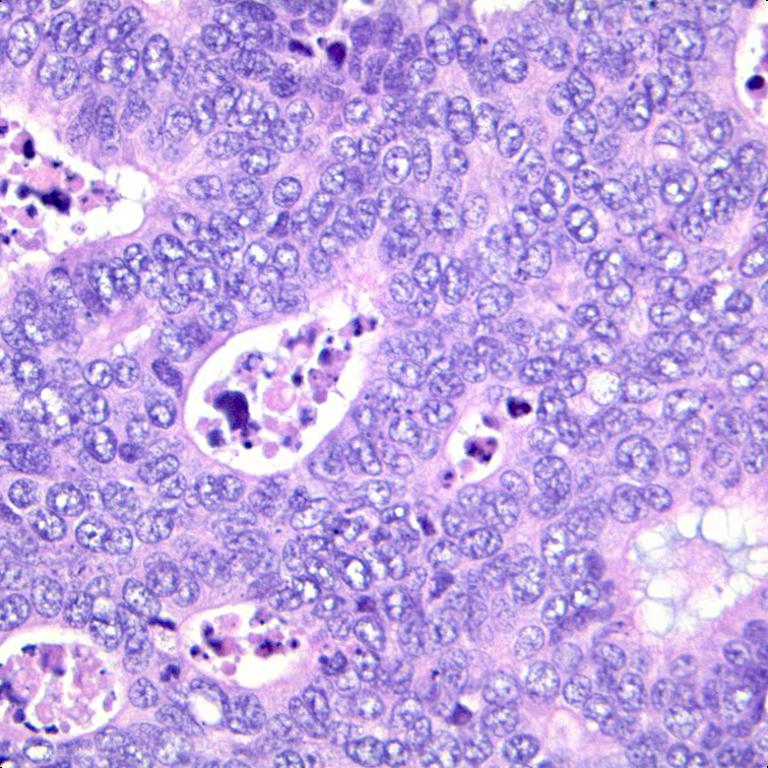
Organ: colon
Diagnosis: adenocarcinomas